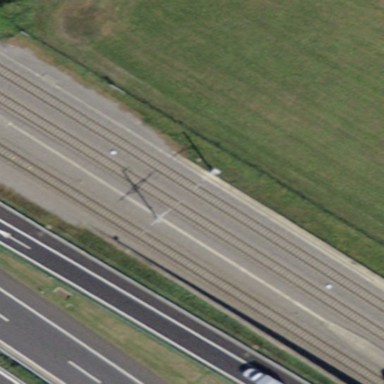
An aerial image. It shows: Railway area.